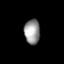
Tissue: prostate
Cell type: Myeloid cells
Senescence score: 0.6869
Nuclear area (px): 378
Mean DAPI intensity: 152.788